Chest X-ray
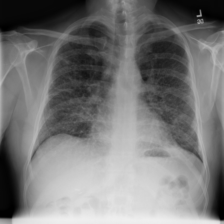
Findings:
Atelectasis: negative
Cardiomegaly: negative
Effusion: negative
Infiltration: positive
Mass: negative
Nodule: negative
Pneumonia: negative
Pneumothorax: negative
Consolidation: negative
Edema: negative
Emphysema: negative
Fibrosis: positive
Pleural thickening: negative
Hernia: negative